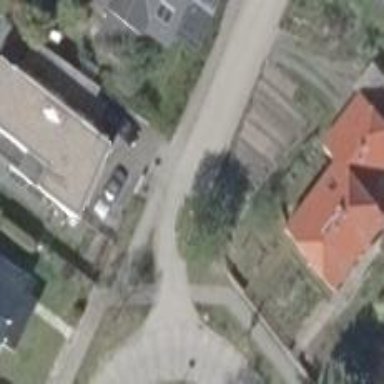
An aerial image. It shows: Residential road.